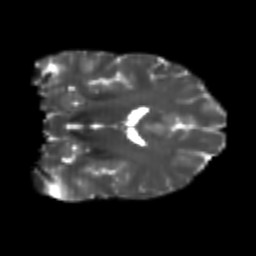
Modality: T2w
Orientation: coronal
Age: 20
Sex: female
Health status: healthy
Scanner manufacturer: philips
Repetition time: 7.386 s
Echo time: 0.08599 s